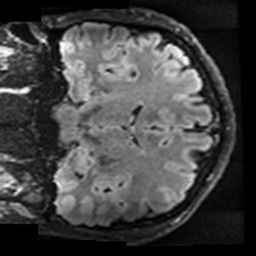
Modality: T2w
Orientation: coronal
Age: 25
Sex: male
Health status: healthy
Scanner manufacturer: ge
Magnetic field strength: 3 T
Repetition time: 12 s
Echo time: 0.09318 s